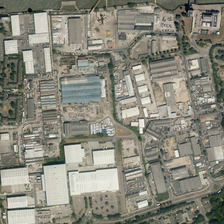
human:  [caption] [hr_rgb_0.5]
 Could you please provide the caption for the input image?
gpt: many buildings near a river and some green trees are in an industrial area .

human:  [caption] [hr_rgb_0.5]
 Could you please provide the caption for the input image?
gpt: many buildings near a river and some green trees are in an industrial area .

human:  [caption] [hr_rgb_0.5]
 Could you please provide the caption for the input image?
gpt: some white rectangle buildings are in an industrial area near a residential area and several pieces of farmlands .

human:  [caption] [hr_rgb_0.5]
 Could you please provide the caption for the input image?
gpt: some white rectangle buildings are in an industrial area near a residential area and several pieces of farmlands .

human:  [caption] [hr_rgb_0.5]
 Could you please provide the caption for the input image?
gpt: many buildings near a river and some green trees are in an industrial area .